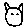
Label: cat